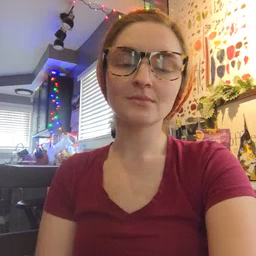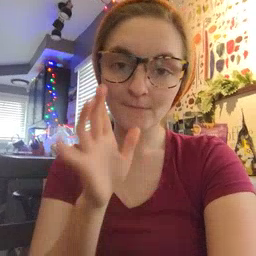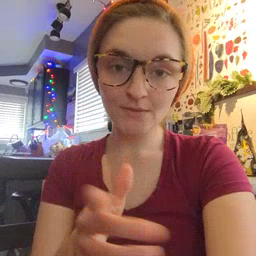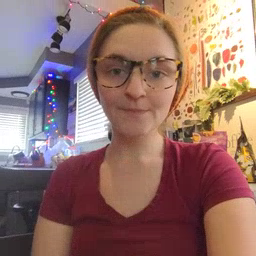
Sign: grandma